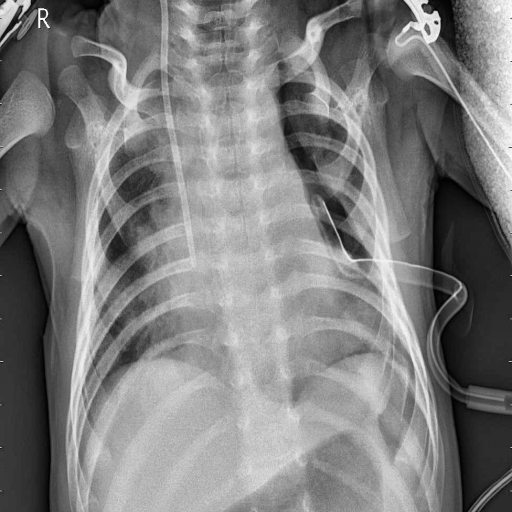
Finding: PNEUMONIA